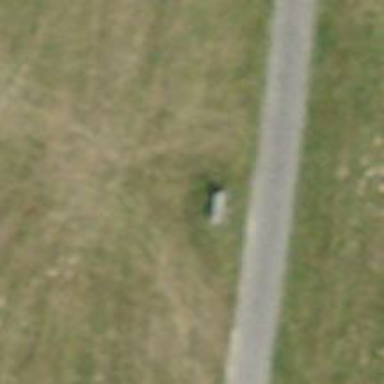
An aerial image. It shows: Bench.